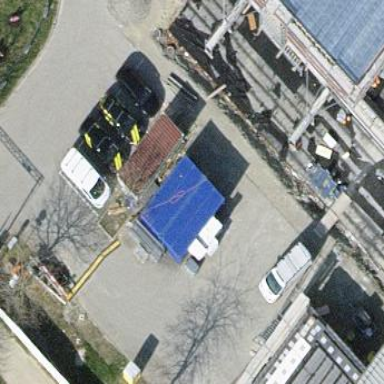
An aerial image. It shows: Parking area.